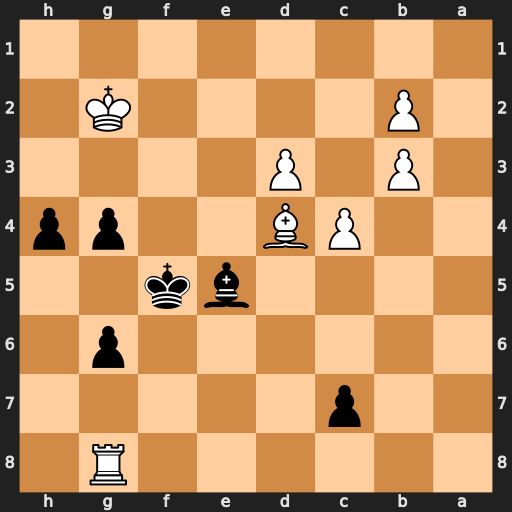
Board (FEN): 6R1/2p5/6p1/4bk2/2PB2pp/1P1P4/1P4K1/8
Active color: b
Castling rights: -
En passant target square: -
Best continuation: h3+ Kf1 Bxd4